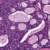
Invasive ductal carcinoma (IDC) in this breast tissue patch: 0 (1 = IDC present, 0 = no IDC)